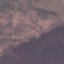
Land use / land cover class: HerbaceousVegetation